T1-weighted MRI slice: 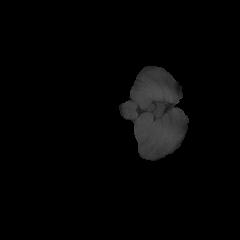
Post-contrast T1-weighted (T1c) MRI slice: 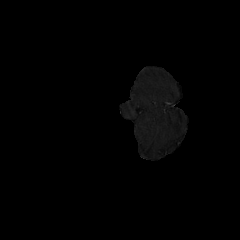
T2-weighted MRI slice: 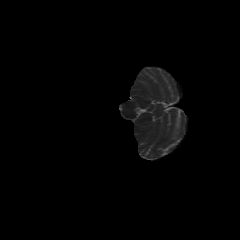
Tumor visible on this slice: no